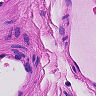
Metastatic tissue present: no